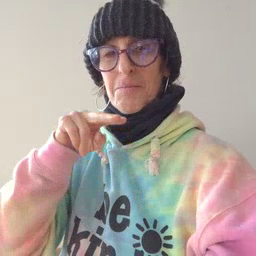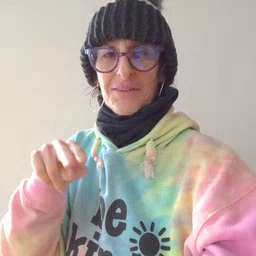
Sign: puzzle